Brain MRI, t2w sequence, axial 2D slice.
Patient: age 24, sex F, weight 95 kg, height 1.95 m
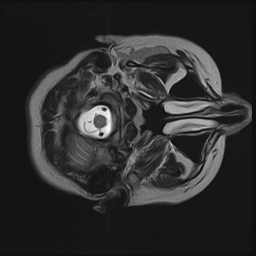